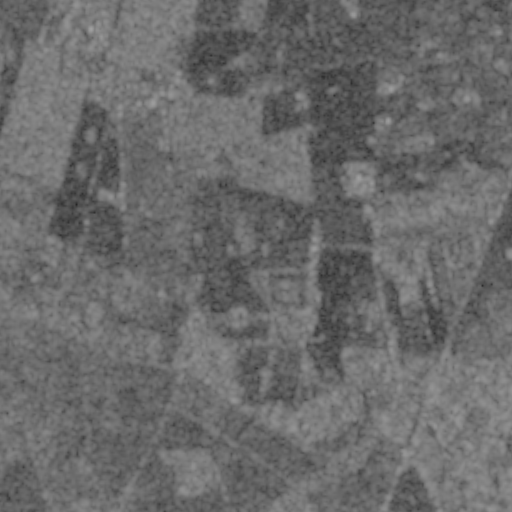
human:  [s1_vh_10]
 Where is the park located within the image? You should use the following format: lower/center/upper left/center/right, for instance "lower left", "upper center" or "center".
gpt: The park is located in the upper left of the image.
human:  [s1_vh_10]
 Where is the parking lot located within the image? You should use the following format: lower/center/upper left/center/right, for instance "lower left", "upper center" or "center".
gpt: The parking lot is located in the upper left of the image.
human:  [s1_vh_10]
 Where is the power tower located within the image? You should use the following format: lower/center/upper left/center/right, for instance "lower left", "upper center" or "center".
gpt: The power tower is located in the center left of the image.
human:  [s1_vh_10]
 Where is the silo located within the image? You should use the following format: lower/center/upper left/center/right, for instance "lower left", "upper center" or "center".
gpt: The silo is located in the upper right of the image.
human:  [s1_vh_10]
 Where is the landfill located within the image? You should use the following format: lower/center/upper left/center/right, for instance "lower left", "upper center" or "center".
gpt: There is no landfill in the image.

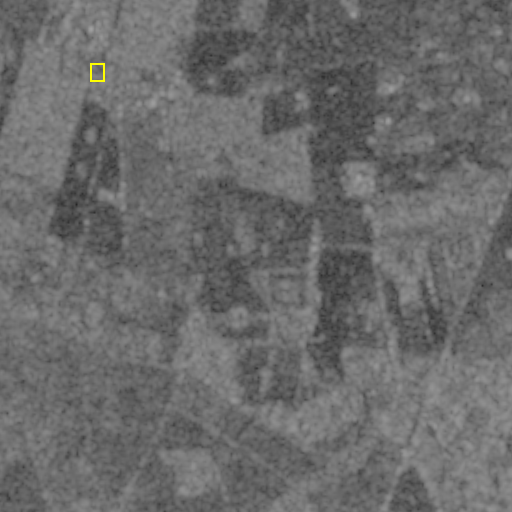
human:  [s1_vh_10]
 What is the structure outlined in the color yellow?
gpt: The structure outlined in yellow is a parking lot.
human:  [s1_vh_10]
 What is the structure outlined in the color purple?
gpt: There is no purple outline.